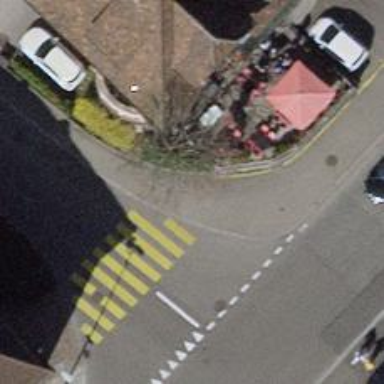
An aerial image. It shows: Kerb barrier.